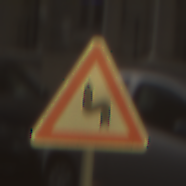
Verkehrszeichen: DoppelkurveZunaechstLinks
Umgebung: Outdoor, Urban
Tageszeit: MorningAfternoon
Wetter: PartlyCloudy
Licht: Natural
Jahreszeit: NotSpecified
Kontrast: HighContrast